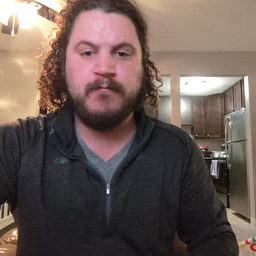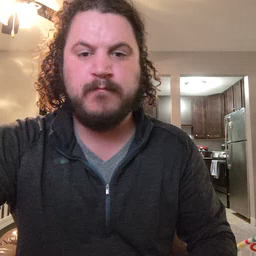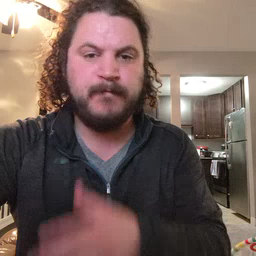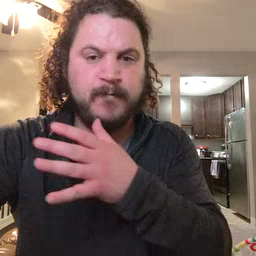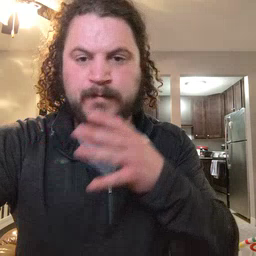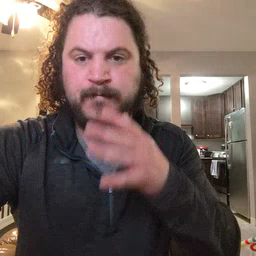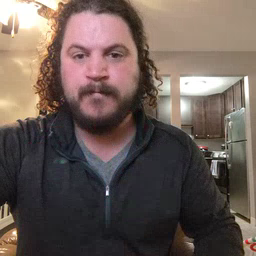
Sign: farm